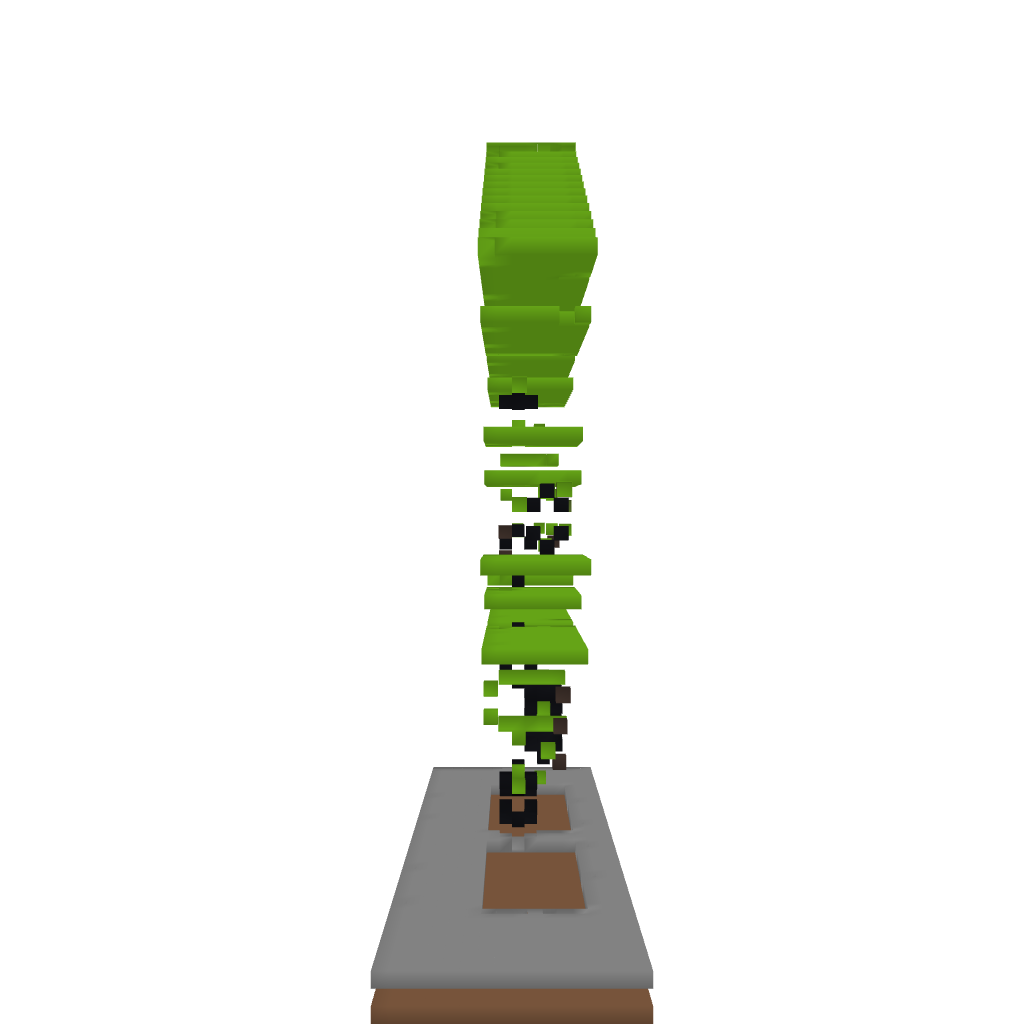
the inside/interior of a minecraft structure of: Spurb house